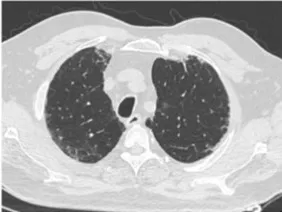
Post-corticotherapy chest CT scan (third chest CT scan). The chest CT scan performed after 3 months of corticotherapy of post-COVID-19 symptoms reveals the regression of ground-glass lesions and bronchiectasis, and the persistence of paracicatricial emphysema (A-C).
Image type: radiology (ct)